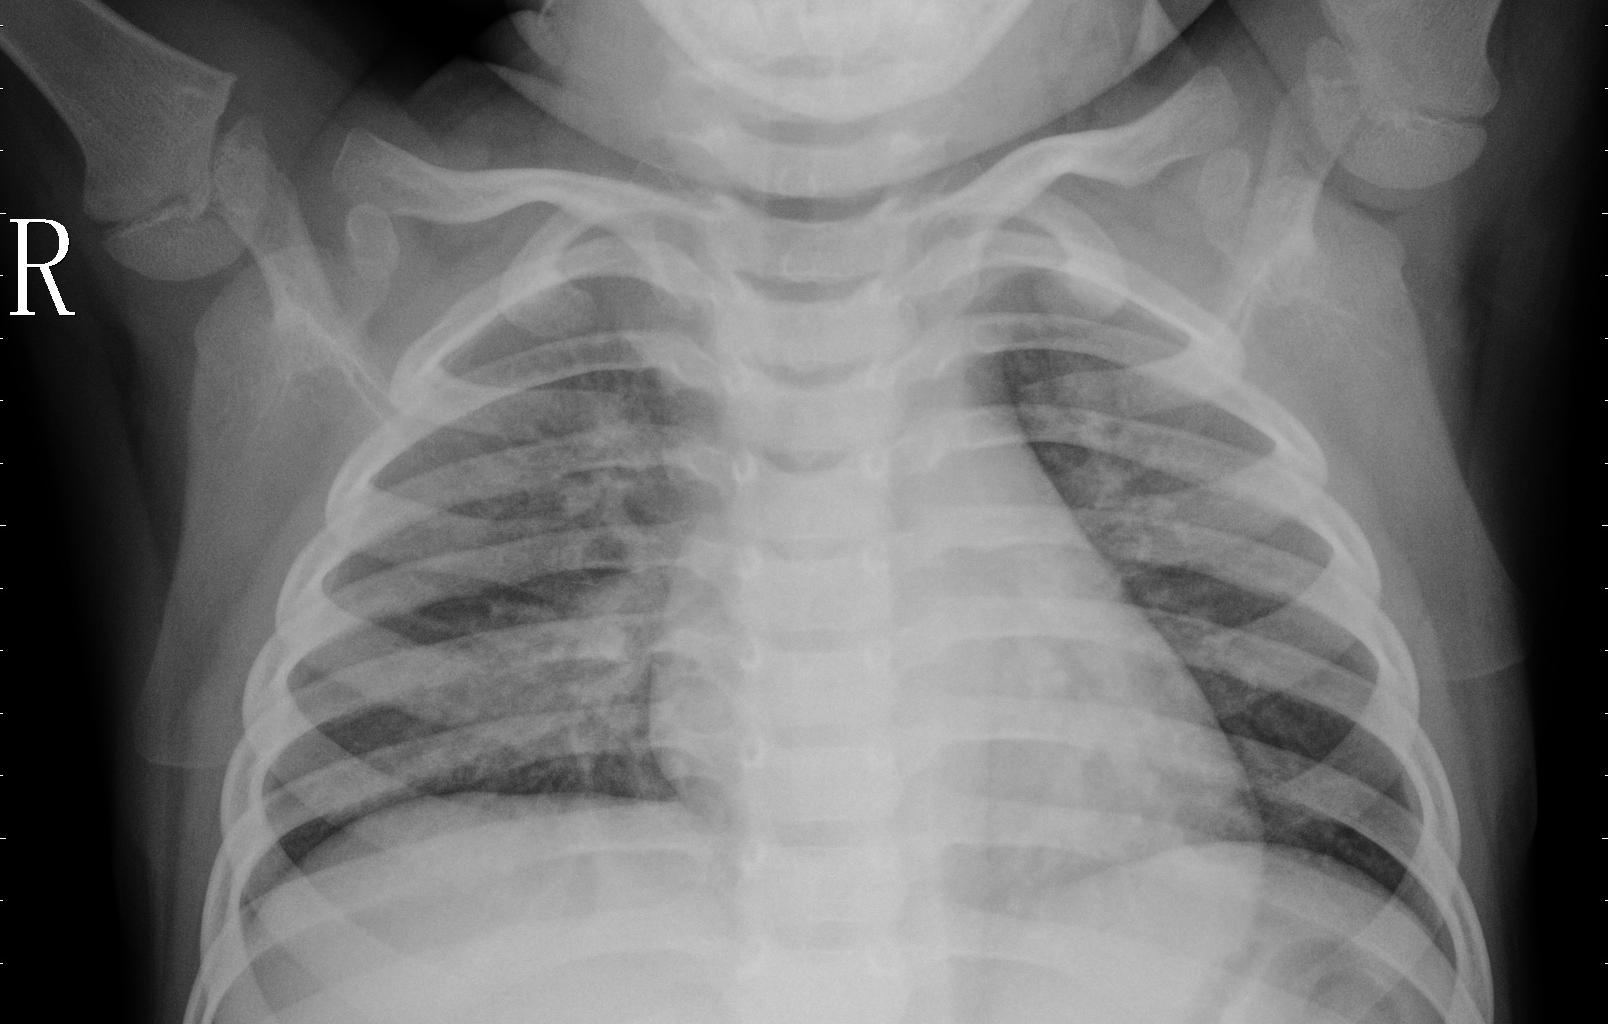
Diagnosis: PNEUMONIA